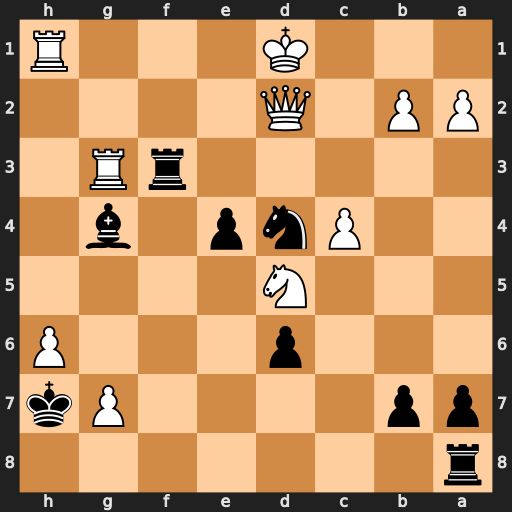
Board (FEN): r7/pp4Pk/3p3P/3N4/2Pnp1b1/5rR1/PP1Q4/3K3R
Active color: b
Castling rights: -
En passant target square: -
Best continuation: Rf1#